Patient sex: M
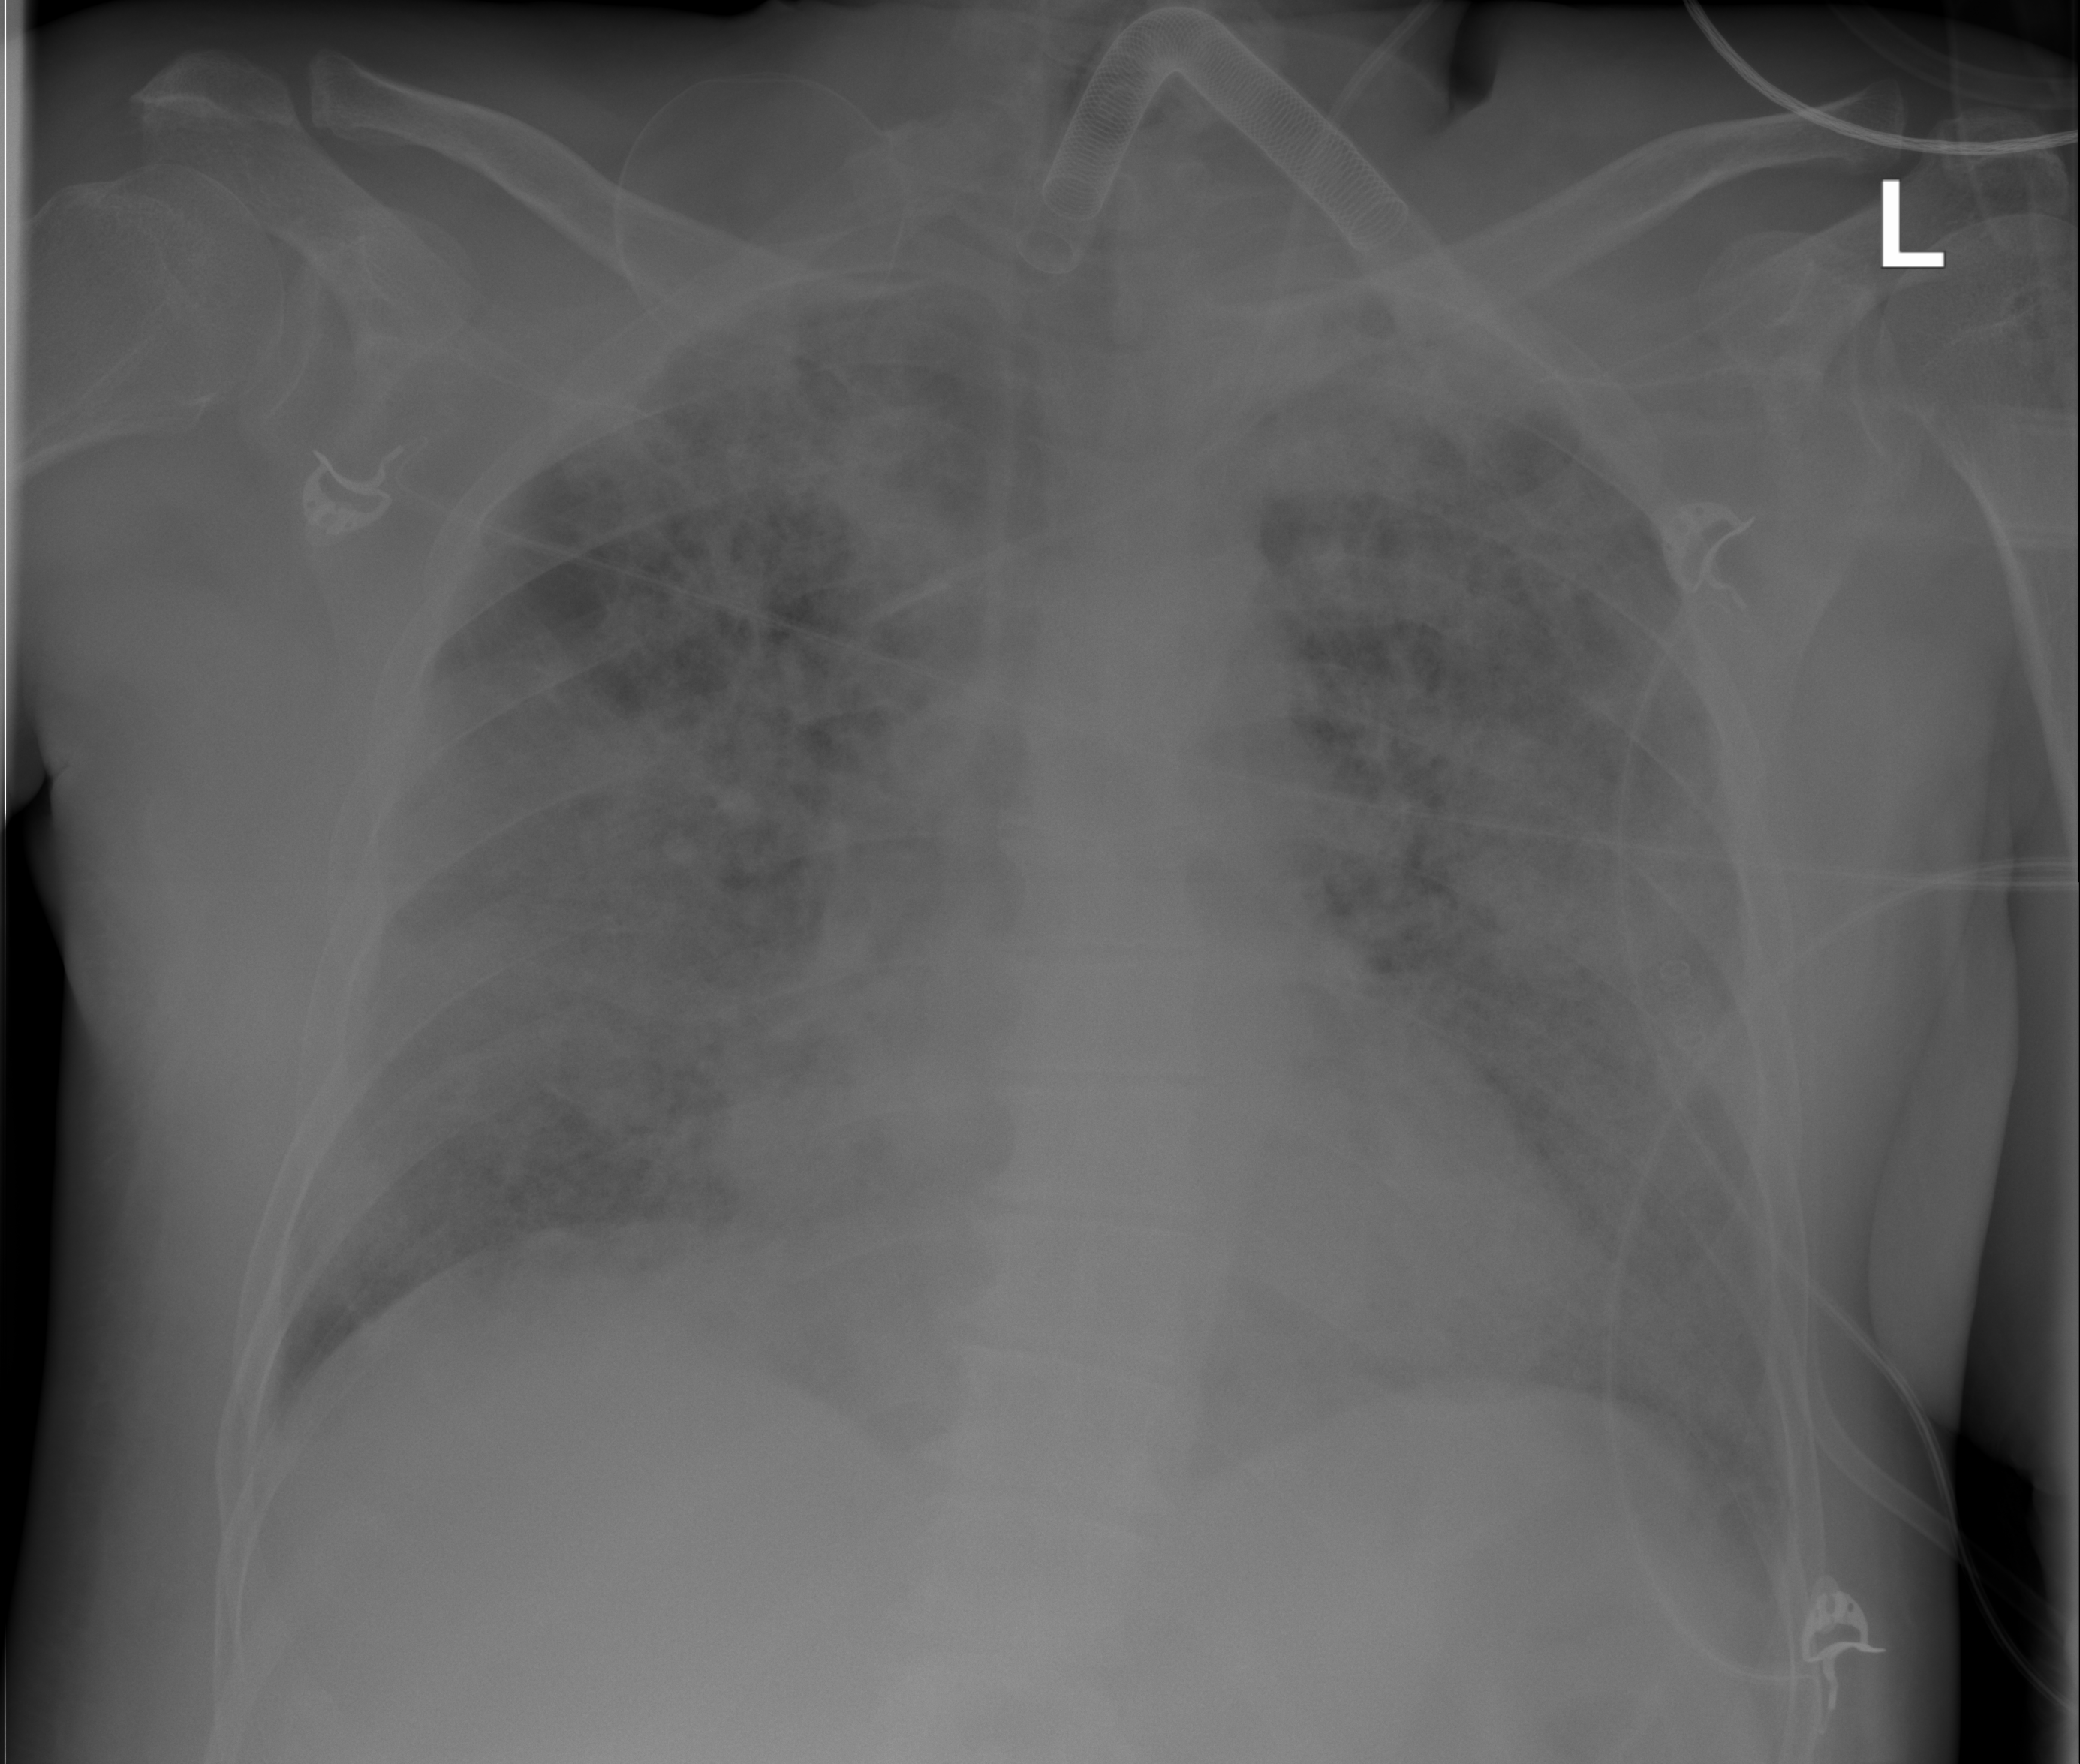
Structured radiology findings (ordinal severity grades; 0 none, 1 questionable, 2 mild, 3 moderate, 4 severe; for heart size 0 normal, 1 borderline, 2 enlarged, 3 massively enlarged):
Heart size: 1
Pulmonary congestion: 2
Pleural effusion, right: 1
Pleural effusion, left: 1
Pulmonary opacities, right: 3
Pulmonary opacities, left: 3
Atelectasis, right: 3
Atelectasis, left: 3